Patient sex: M
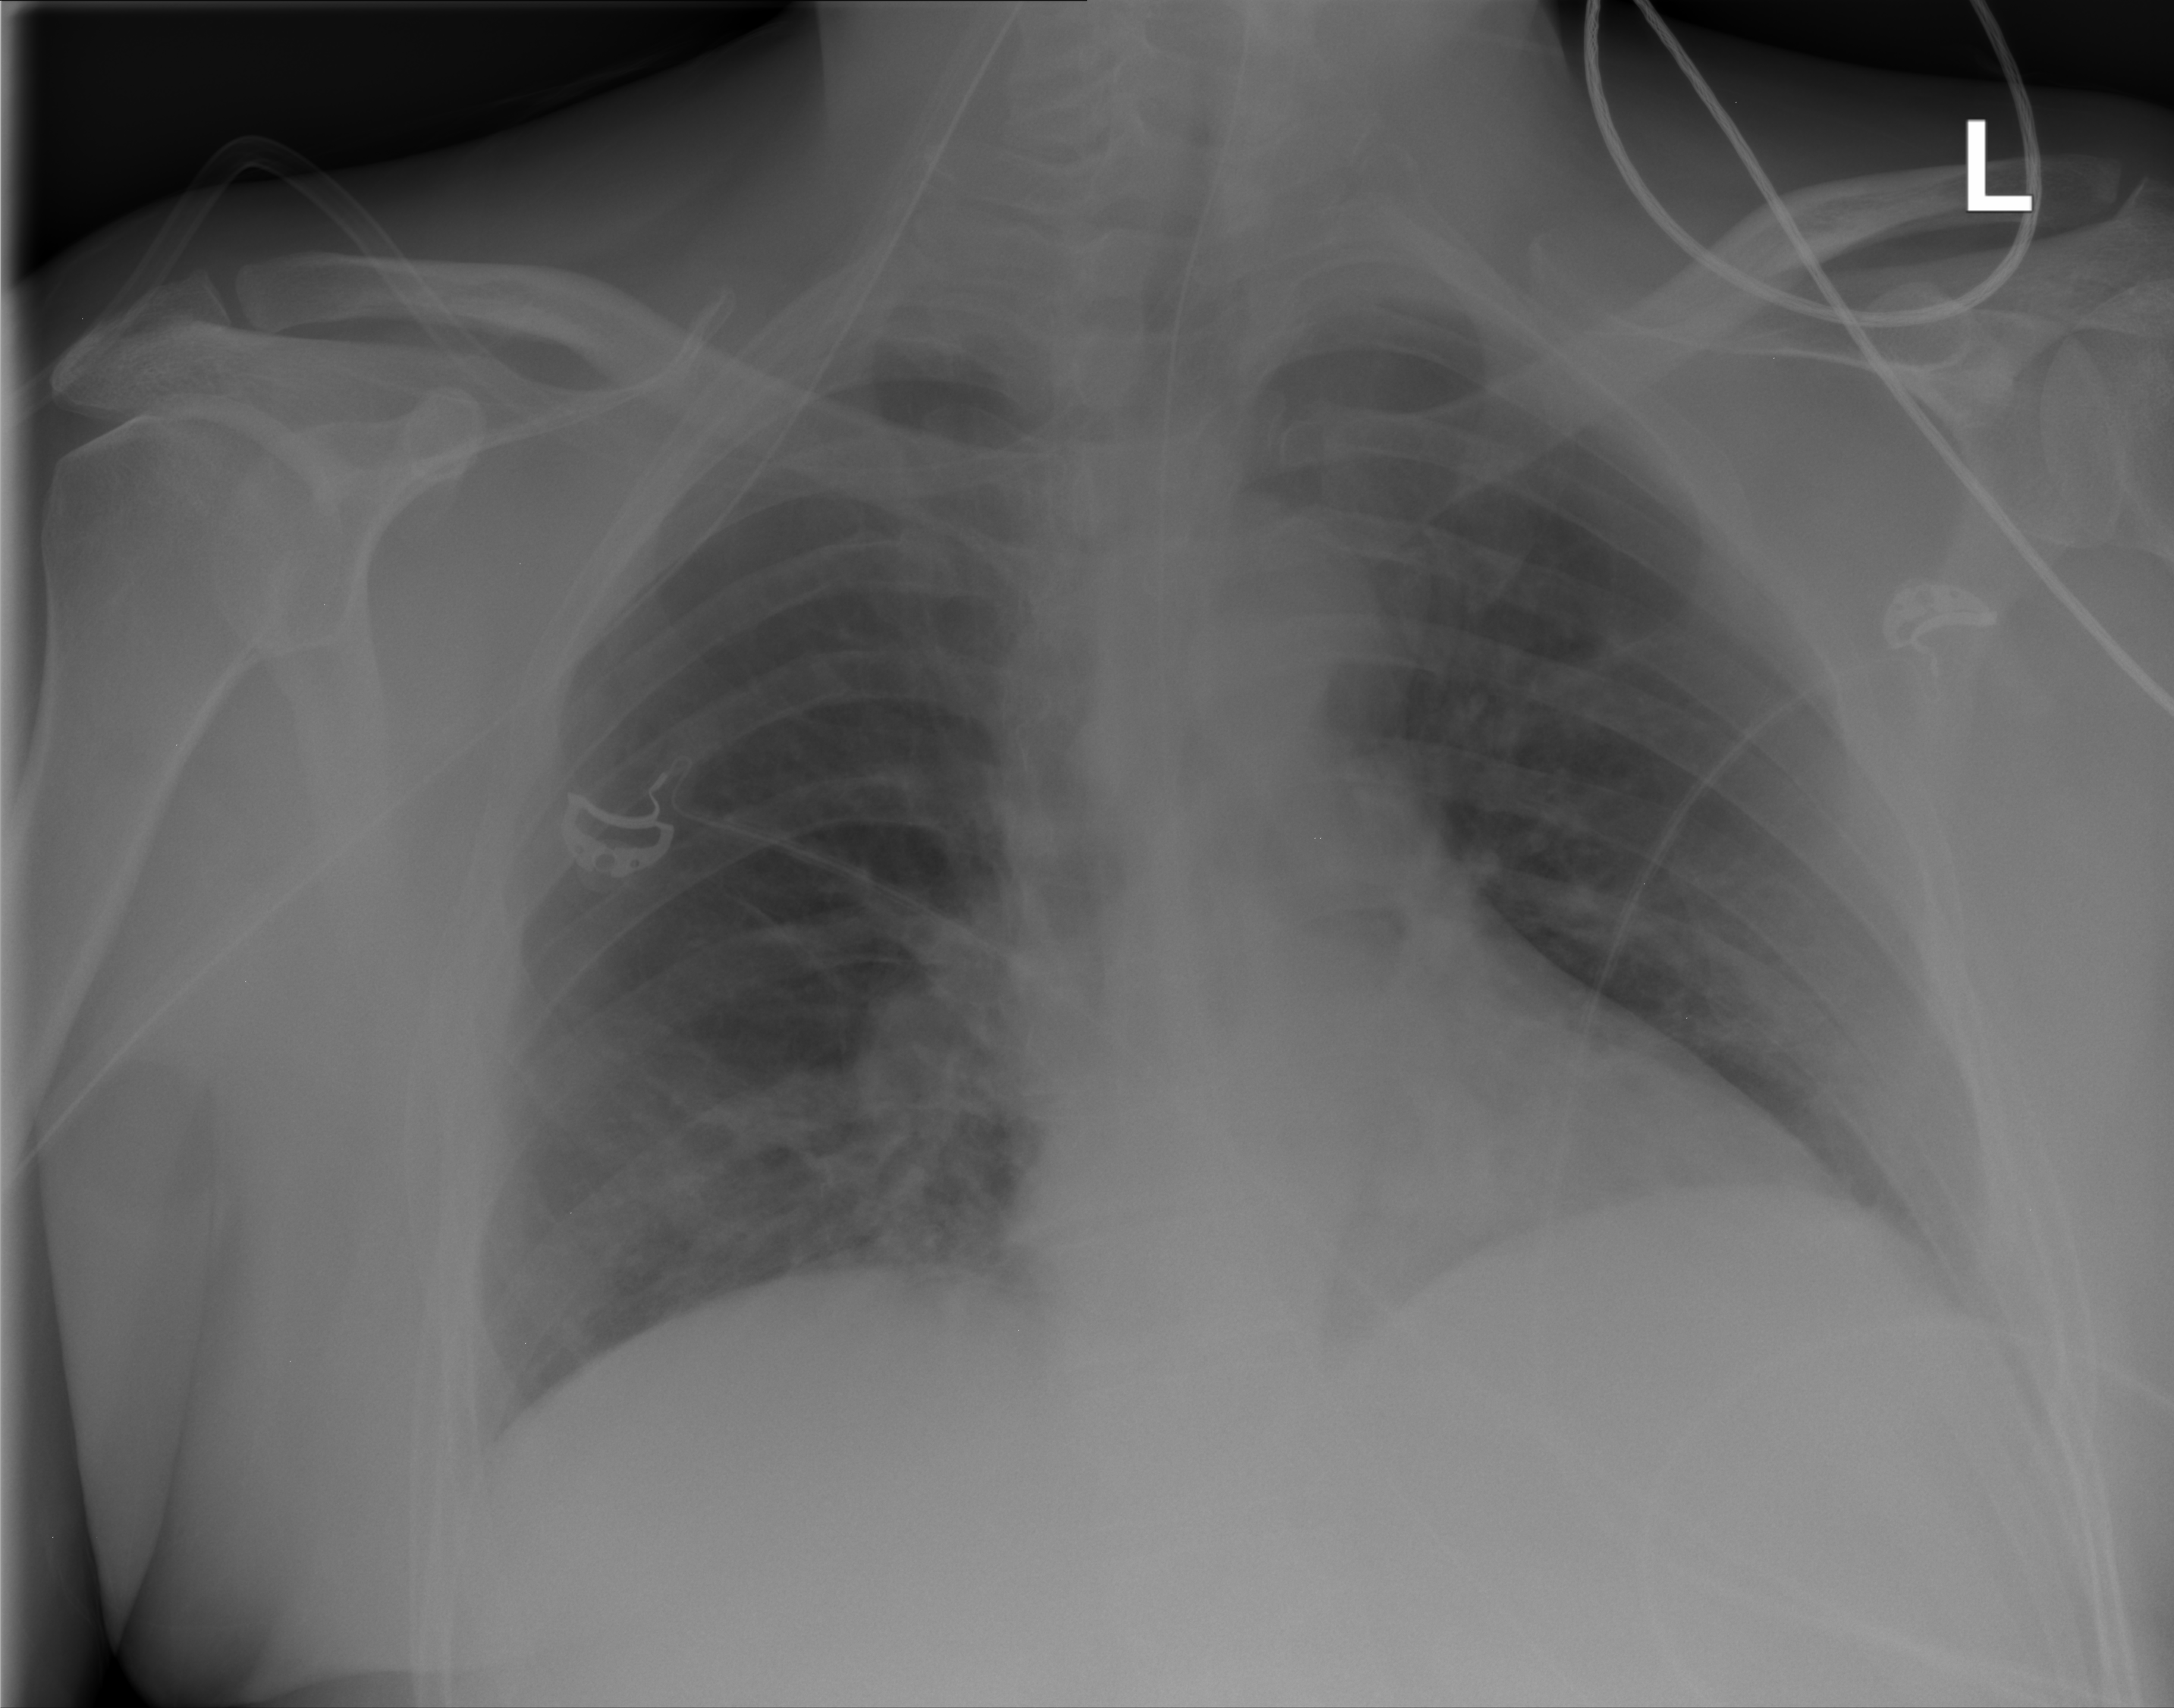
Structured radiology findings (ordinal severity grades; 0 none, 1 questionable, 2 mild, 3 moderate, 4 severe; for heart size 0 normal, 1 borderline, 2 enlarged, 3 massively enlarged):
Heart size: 0
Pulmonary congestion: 0
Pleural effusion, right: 0
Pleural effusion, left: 0
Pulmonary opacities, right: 1
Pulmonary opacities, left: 2
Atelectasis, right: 0
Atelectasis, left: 2